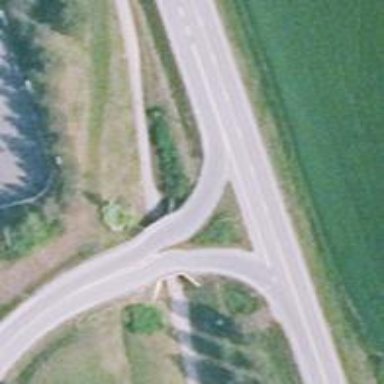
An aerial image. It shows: Tertiary trunk link highway.